Field crop: maize
Growth stage: 2
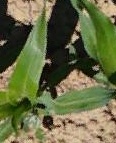
Species: maize